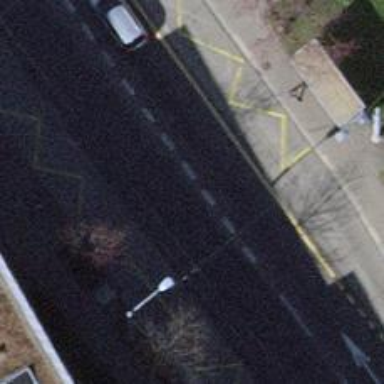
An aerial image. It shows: Trolleybus stop position for public transport.